Field crop: tomato
Growth stage: 1
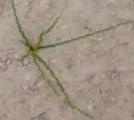
Species: cyperus